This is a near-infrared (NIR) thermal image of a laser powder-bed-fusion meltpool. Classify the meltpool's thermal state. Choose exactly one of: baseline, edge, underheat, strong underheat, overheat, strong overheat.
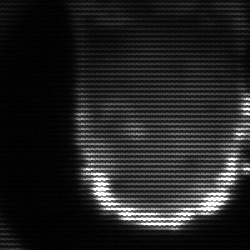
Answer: baseline